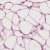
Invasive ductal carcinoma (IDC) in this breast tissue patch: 0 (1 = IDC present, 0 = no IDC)